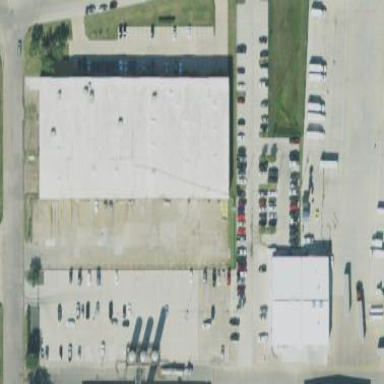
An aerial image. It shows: Warehouse building.